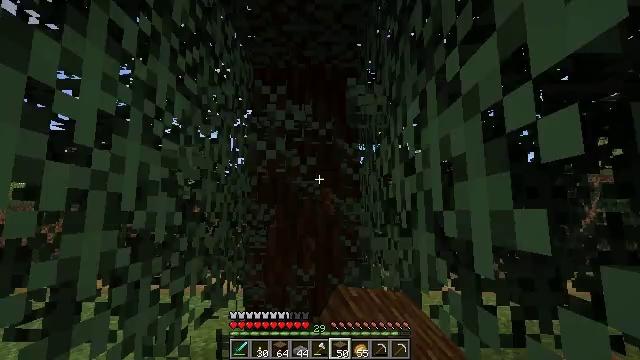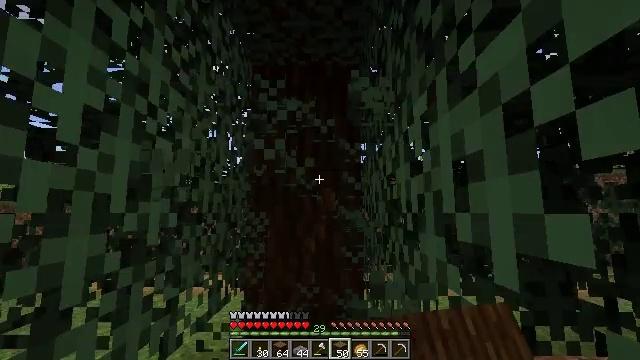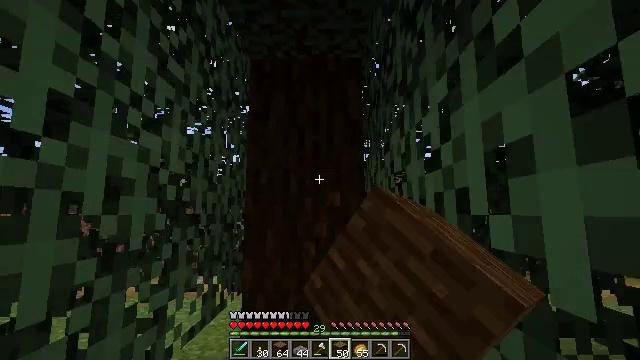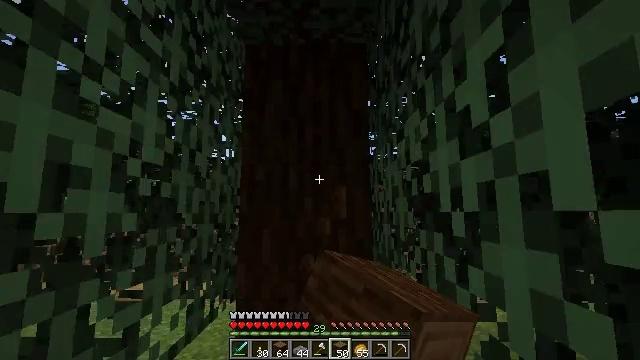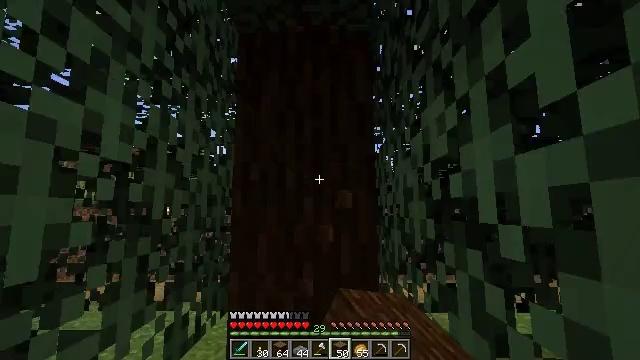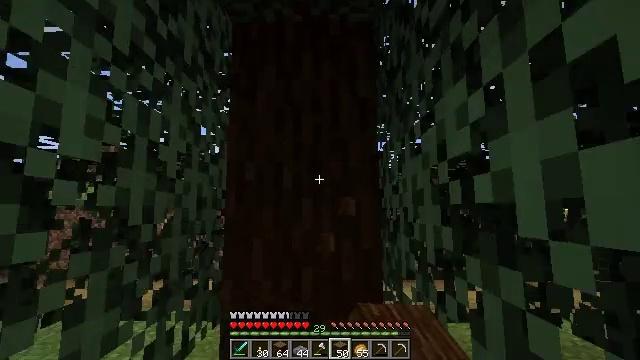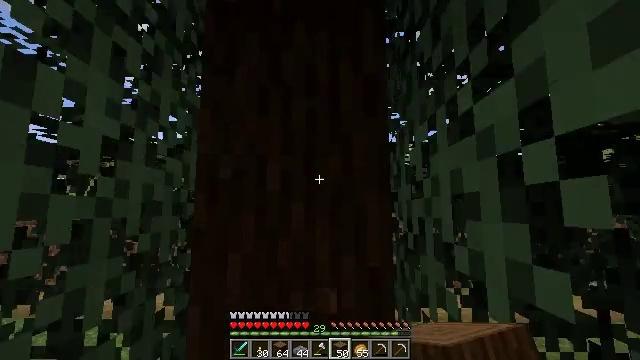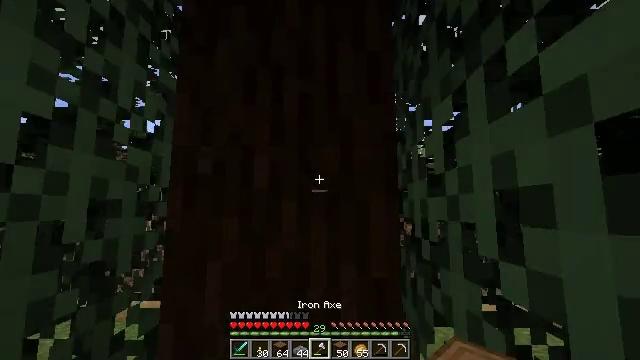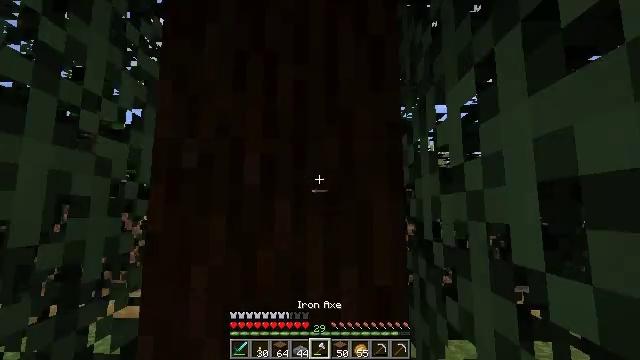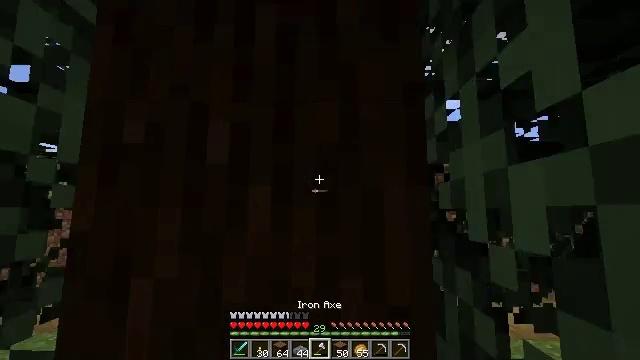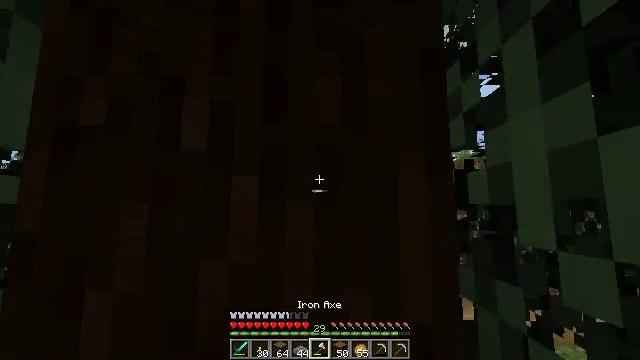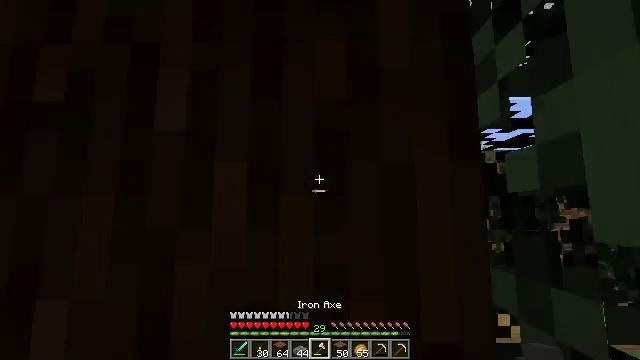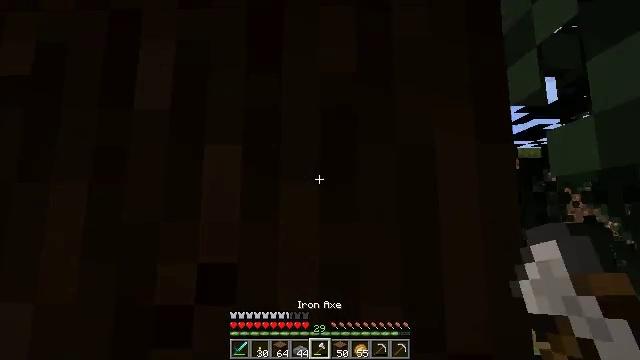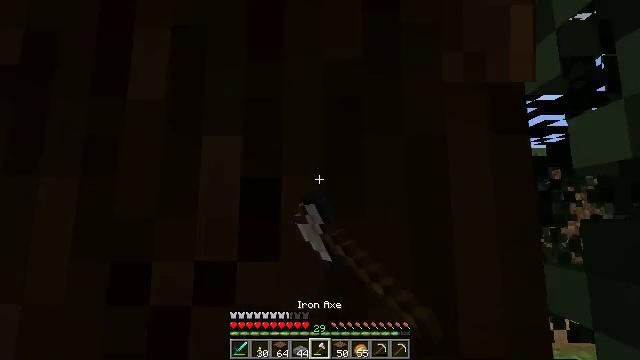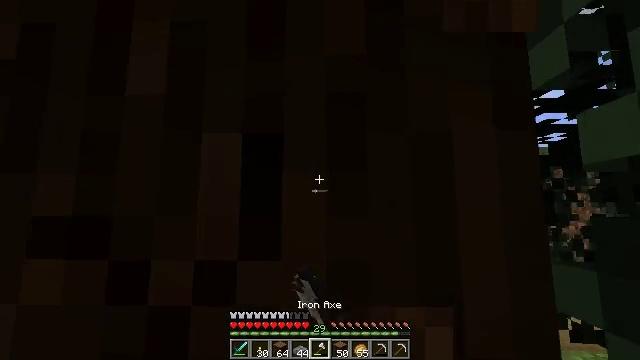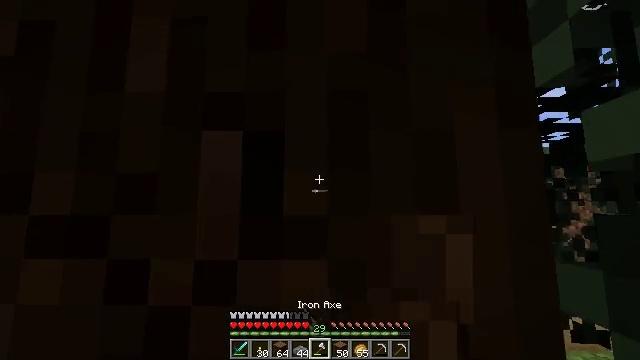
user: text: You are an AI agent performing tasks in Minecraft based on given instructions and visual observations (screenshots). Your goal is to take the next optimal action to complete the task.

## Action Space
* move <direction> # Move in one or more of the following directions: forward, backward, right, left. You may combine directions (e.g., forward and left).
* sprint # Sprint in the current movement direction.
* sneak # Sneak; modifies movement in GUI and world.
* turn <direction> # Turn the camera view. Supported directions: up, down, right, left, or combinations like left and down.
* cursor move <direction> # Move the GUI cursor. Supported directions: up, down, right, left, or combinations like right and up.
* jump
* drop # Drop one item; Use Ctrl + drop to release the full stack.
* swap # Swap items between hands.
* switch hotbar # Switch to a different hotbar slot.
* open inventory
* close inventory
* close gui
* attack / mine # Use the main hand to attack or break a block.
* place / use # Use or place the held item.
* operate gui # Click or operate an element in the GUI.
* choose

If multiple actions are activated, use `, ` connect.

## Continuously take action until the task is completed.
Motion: motion action
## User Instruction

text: Collect spruce log for building materials.
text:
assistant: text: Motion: move forward, attack / mine
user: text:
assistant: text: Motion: move forward
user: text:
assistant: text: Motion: move forward
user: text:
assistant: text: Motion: move forward
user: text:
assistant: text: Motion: move forward
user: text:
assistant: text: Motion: move forward
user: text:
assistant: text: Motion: move forward
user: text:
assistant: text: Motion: move forward
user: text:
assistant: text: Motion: move forward
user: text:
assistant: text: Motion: no_op
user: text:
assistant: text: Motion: no_op
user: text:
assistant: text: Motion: attack / mine
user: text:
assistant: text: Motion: attack / mine
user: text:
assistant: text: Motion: attack / mine
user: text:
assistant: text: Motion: attack / mine
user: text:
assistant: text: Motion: attack / mine
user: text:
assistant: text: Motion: attack / mine
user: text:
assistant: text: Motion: attack / mine
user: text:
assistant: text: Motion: attack / mine
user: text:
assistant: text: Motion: attack / mine
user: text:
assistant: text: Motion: attack / mine
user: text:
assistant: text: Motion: attack / mine
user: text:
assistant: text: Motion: attack / mine
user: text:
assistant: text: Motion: turn left and up, attack / mine
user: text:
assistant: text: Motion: turn left and up, attack / mine
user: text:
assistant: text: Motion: turn left and up, attack / mine
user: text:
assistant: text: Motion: turn up, attack / mine
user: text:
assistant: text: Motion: turn right and up, attack / mine
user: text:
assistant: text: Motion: turn right and up, attack / mine
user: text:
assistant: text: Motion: turn up, attack / mine